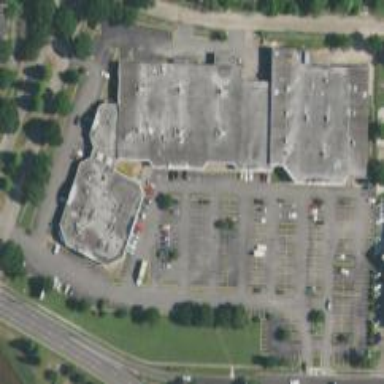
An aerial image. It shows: Retail area.